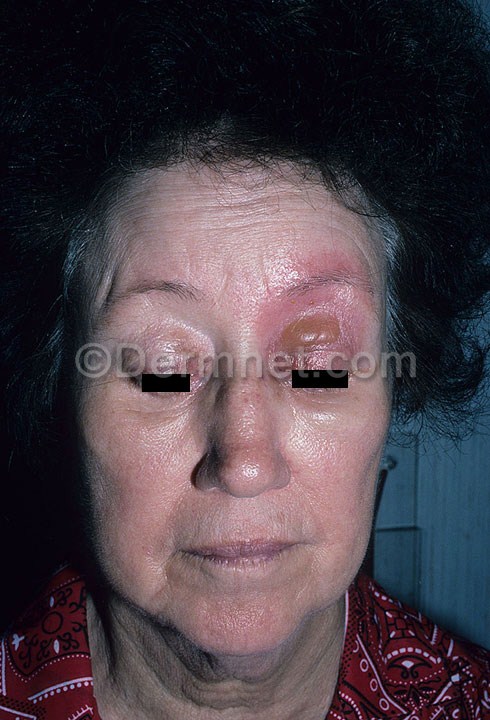
Disease: Exanthems and Drug Eruptions